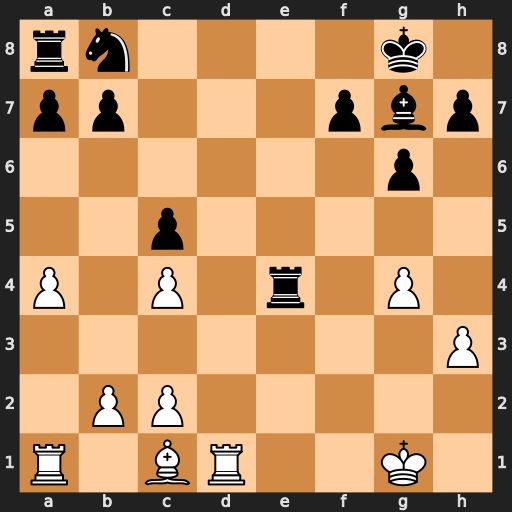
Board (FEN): rn4k1/pp3pbp/6p1/2p5/P1P1r1P1/7P/1PP5/R1BR2K1
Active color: w
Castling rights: -
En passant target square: -
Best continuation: Rd8+ Bf8 Bh6 Nd7 Rxa8